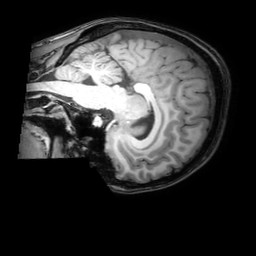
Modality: T1w
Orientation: sagittal
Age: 22
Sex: female
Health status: healthy
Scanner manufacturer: philips
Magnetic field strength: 3 T
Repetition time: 0.0079 s
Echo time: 0.0035 s